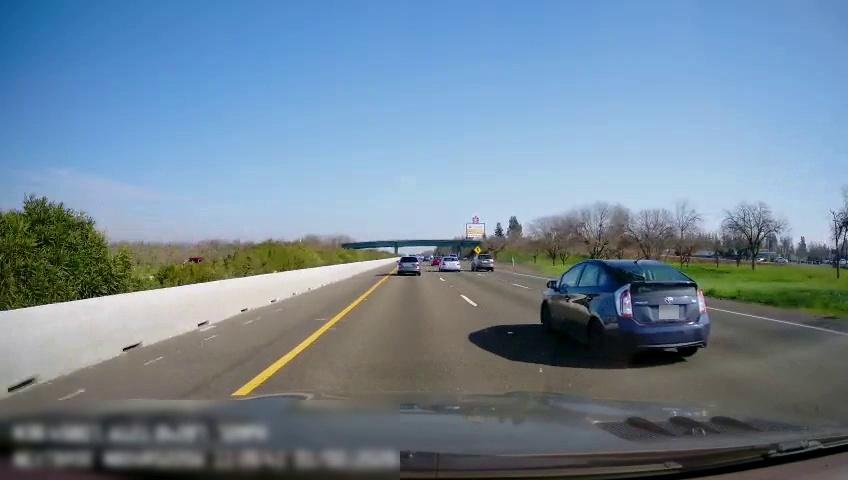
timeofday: Day
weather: Sunny
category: Drivable Space
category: Vehicles | Car
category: Vehicles | SUV
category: Vehicles | SUV
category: Vehicles | Car
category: Vehicles | Car
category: Vehicles | SUV
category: Lanes | Current Lane
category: Lanes | Current Lane
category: Lanes | Alternate Lane
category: Lanes | Alternate Lane